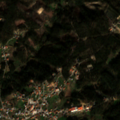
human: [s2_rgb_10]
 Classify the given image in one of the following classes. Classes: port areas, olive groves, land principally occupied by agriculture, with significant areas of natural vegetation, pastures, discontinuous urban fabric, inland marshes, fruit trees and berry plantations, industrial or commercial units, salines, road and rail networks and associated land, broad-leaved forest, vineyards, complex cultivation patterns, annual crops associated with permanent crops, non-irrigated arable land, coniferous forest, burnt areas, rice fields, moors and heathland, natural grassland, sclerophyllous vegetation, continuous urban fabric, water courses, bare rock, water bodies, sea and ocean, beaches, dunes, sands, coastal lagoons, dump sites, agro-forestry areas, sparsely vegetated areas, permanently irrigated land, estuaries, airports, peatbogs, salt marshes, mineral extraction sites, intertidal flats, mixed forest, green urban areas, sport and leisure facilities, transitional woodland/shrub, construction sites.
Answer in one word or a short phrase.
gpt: discontinuous urban fabric, complex cultivation patterns, land principally occupied by agriculture, with significant areas of natural vegetation, mixed forest